Question: I'm creating a simple grammar in ANTLR to match somekind of commands. I'm stuck with tokens which use special characters.
Those commands would match sentences like...
1. connect "HAL" computer 4
2. connect "HAL256" computer 8
3. connect "HAL28" computer 16
4. connect "HAL 9000" computer 32
5. connect "HAL
25 | 32" computer 64
... to produce something like:

It's clear that my problem is in the ID token, but I don't know how to solve it. Here is my current grammar:
'''
grammar foo;
ID : '"' (''..'')+ '"' ;
NUMBER : ('0'..'9')* ;
SENTENCE : 'connect ' ID ' computer' NUMBER ;
'''
How could I do it?
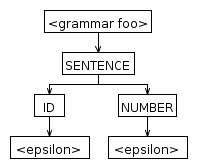
Answer: There are a couple of issues with your grammar:
1. NUMBER matches an empty string: lexer rules must always match at least 1 character
2. SENTENCE should be a parser rule (see: Practical difference between parser rules and lexer rules in ANTLR?)
3. (''..'')+ also matches a '"', which you most probably son't want
Try something like this instead:
'''
sentence : K_CONNECT ID K_COMPUTER NUMBER;
K_CONNECT : 'connect';
K_COMPUTER : 'computer';
ID : '"' (~'"')+ '"';
NUMBER : ('0'..'9')+;
SPACE : (' ' | ' ' | '
' | '
')+ {skip();};
'''